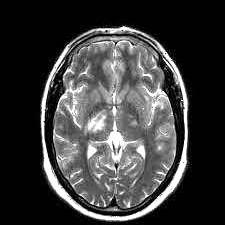
Label: notumor